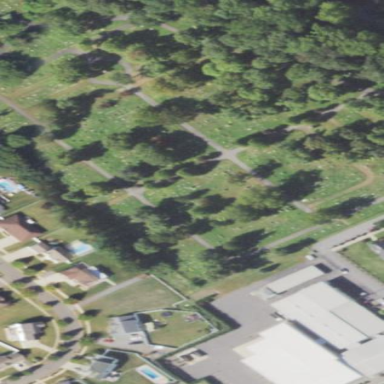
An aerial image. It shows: Cemetery.